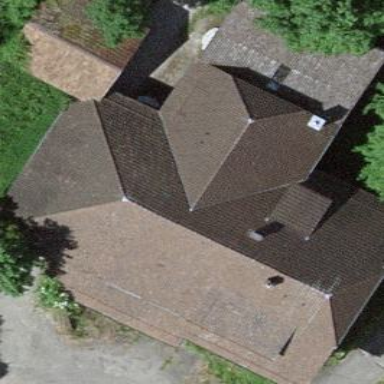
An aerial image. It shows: Farm building.